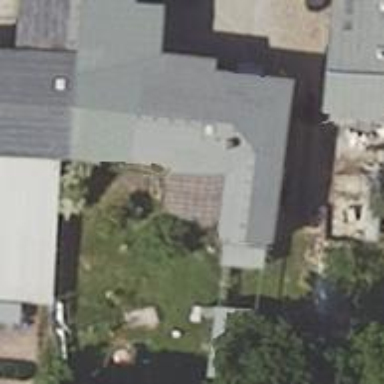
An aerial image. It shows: Shed.